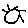
Label: sun